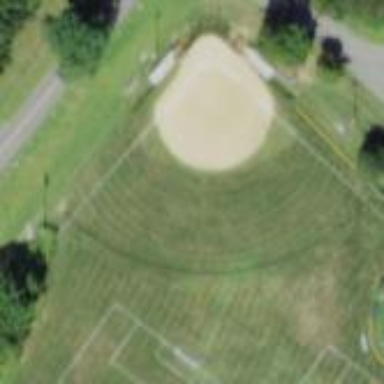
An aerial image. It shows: Baseball pitch for leisure and sports activities.